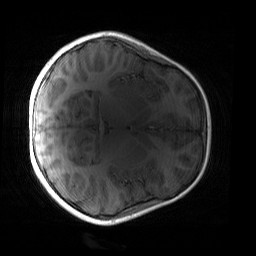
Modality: T1w
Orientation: axial
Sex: female
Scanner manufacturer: siemens
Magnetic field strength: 3 T
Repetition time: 1.9 s
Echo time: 0.00243 s